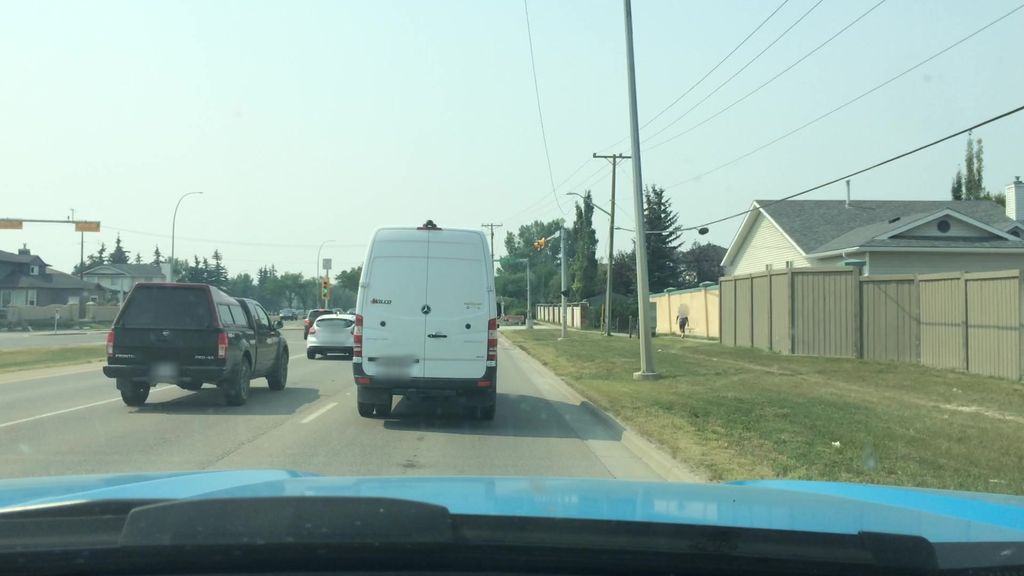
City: calgary